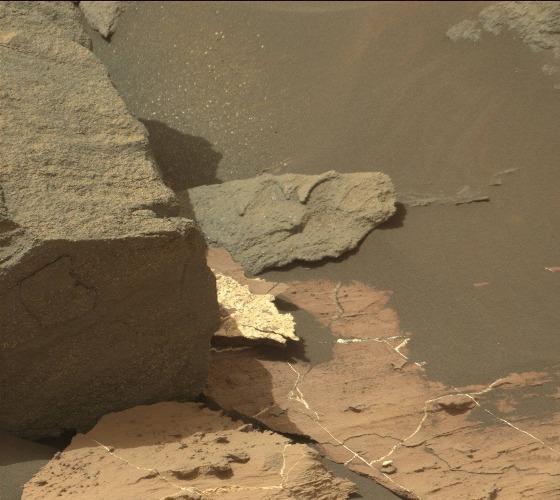
Terrain classes present: Bedrock, Gravel / Sand / Soil, Rock, Shadow